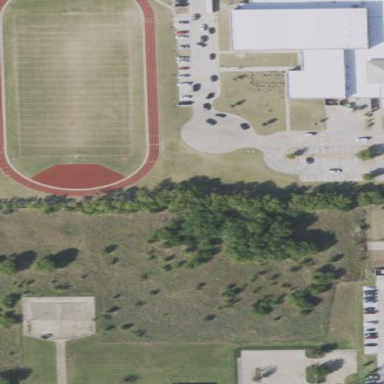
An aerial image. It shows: Athletics track located on leisure land.